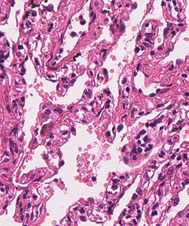
Tumor epithelial tissue: no
Tumor-associated stroma tissue: no
Normal tissue: yes